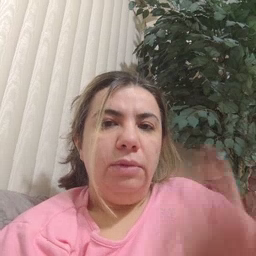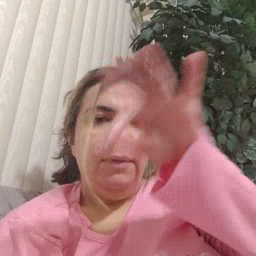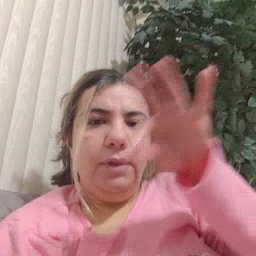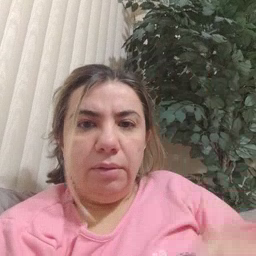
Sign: frenchfries